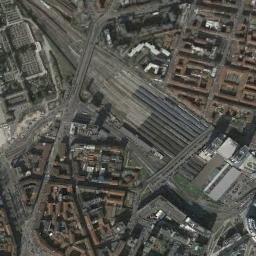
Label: railway_station